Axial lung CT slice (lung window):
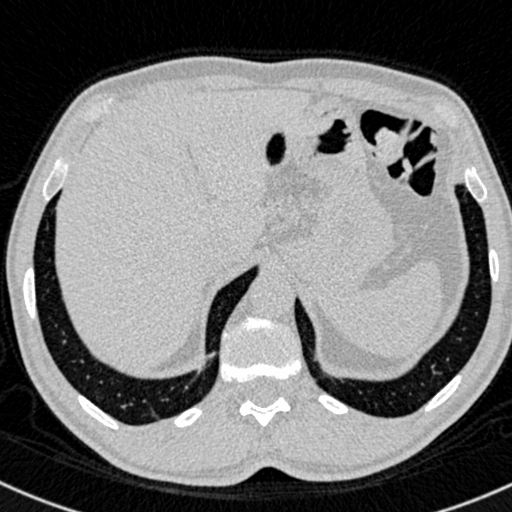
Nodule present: no